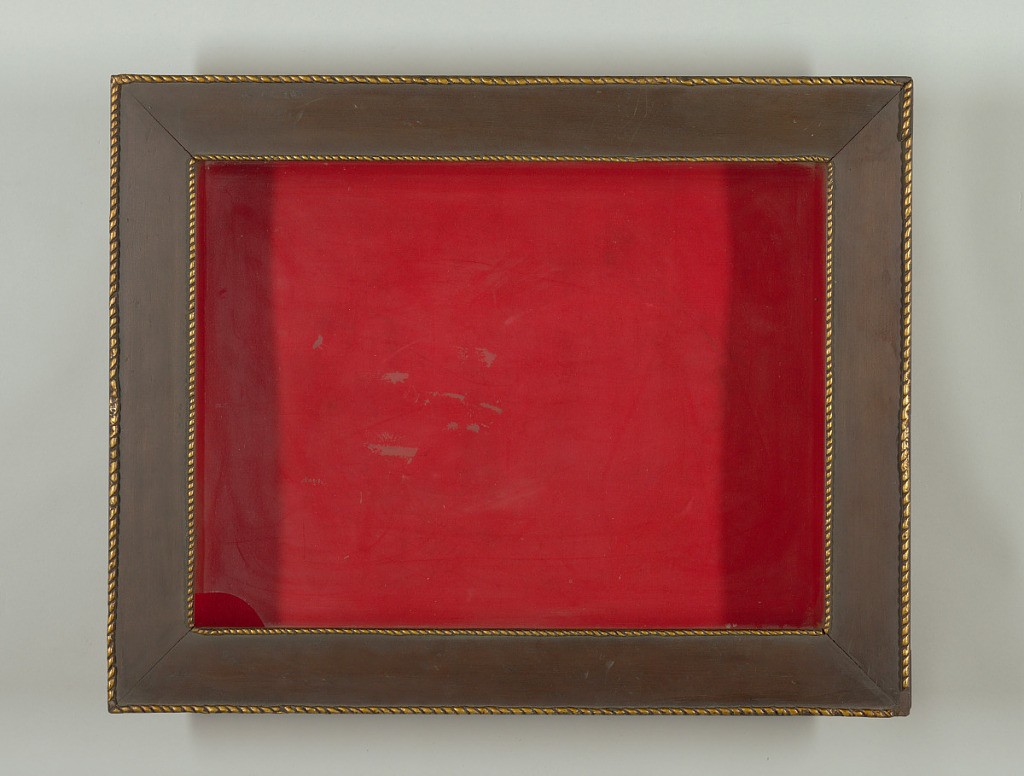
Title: Wreath in frame
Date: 19th century
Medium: hair (human), wood, glass, fabric
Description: Hair wreath, in frame